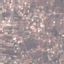
Land use / land cover: Residential